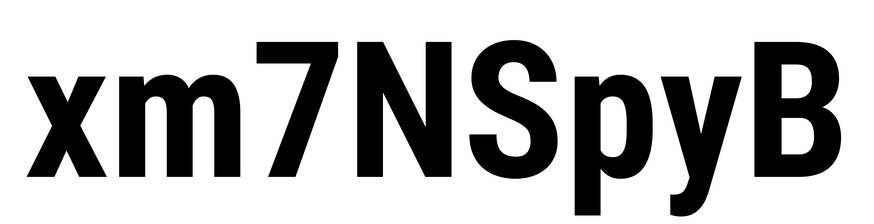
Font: Roboto_Condensed_Bold